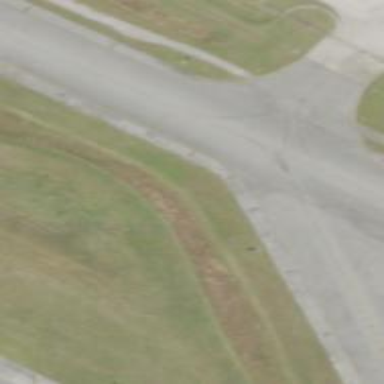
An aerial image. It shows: Taxiway at the airport with asphalt surface.